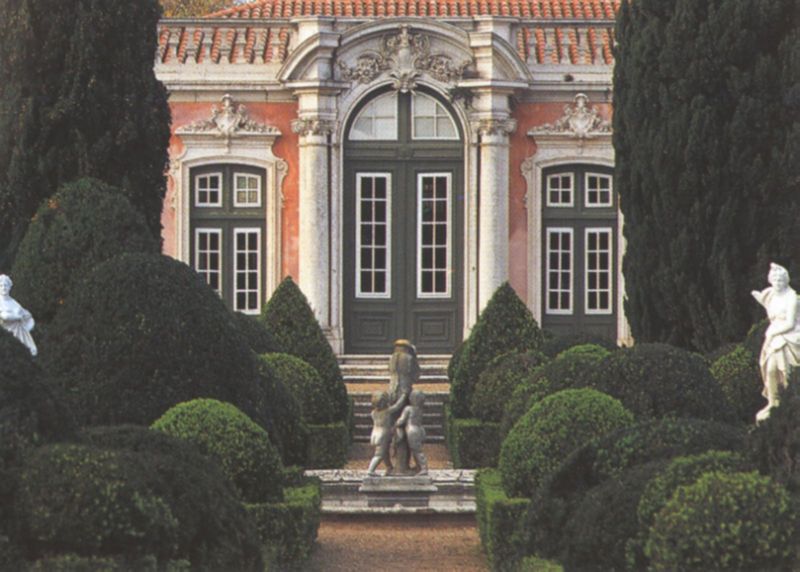
Titel: Königspalast
Künstler: Jean Baptiste Robillion
Standort: Queluz, Palacio (EU - P)
Schlagwörter: fenster, tür, haus, park, rot, schloss, weg, alt, barock, bild, busch, sträucher, reich, rosa, brunnen, garten, statue, tannen, treppen, tor, foto, villa, skulpturen, buchsbäume, altes haus, sporssen, sprossenenster